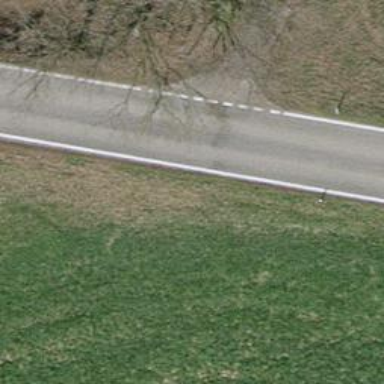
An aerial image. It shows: Tertiary road with asphalt surface.